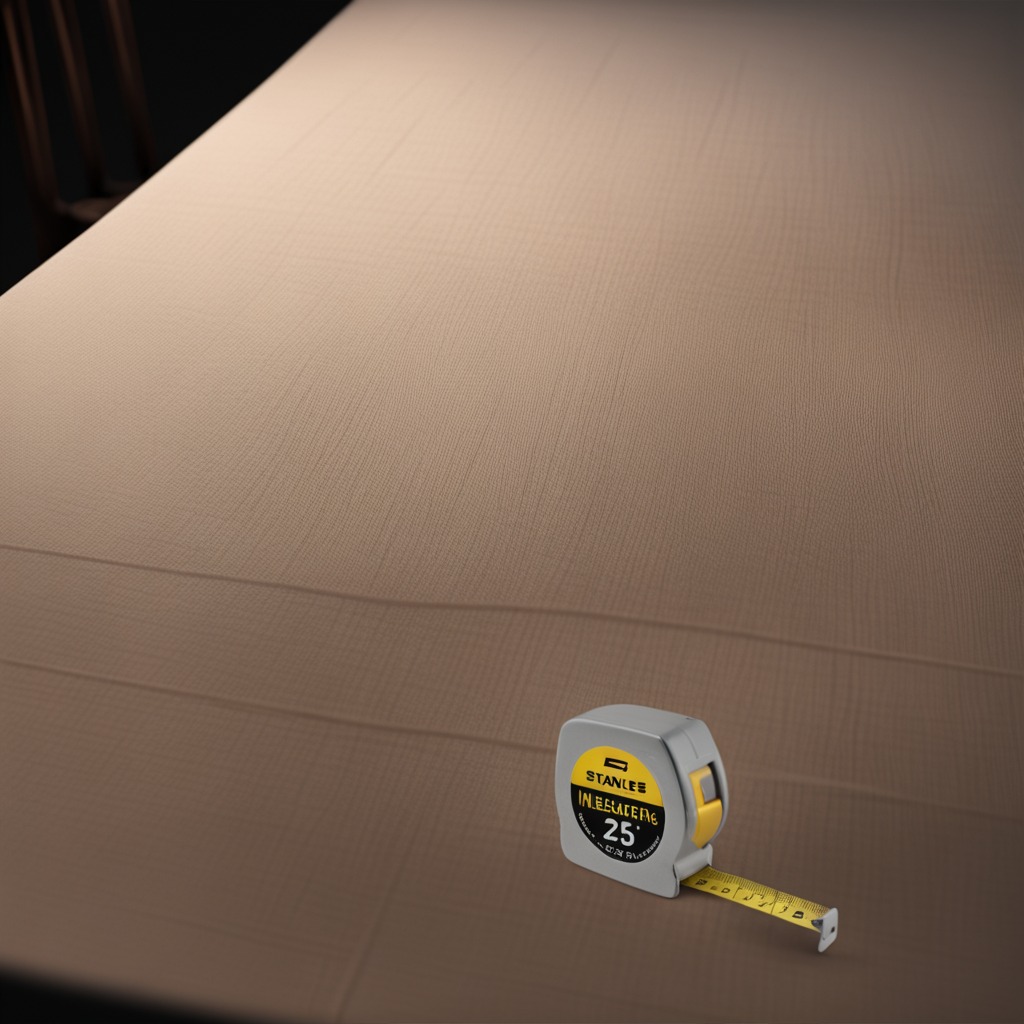
A measuring tape is lying on the wooden table.